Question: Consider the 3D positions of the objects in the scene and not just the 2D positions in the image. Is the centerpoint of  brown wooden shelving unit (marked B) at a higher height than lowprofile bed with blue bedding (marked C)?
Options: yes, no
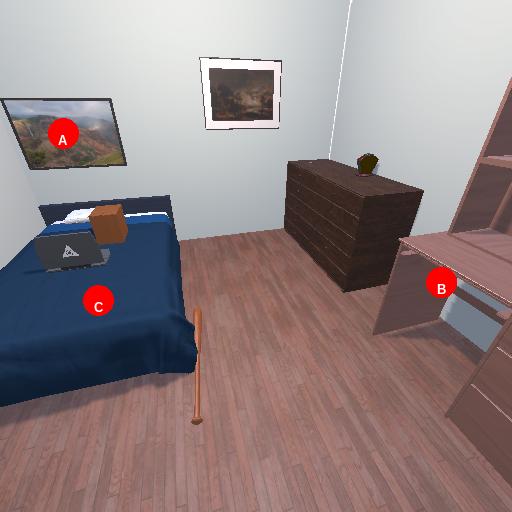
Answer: yes